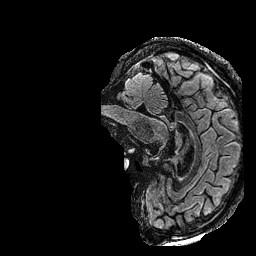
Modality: FLAIR
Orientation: sagittal
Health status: ill
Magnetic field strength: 3 T